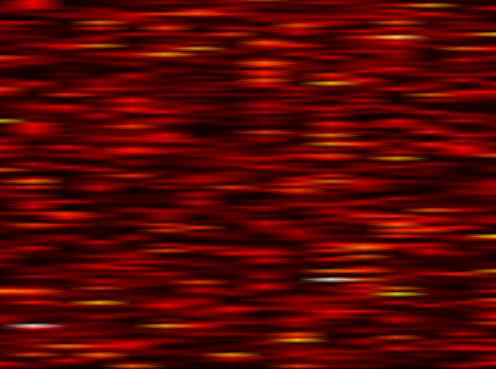
Label: UFMC